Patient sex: M
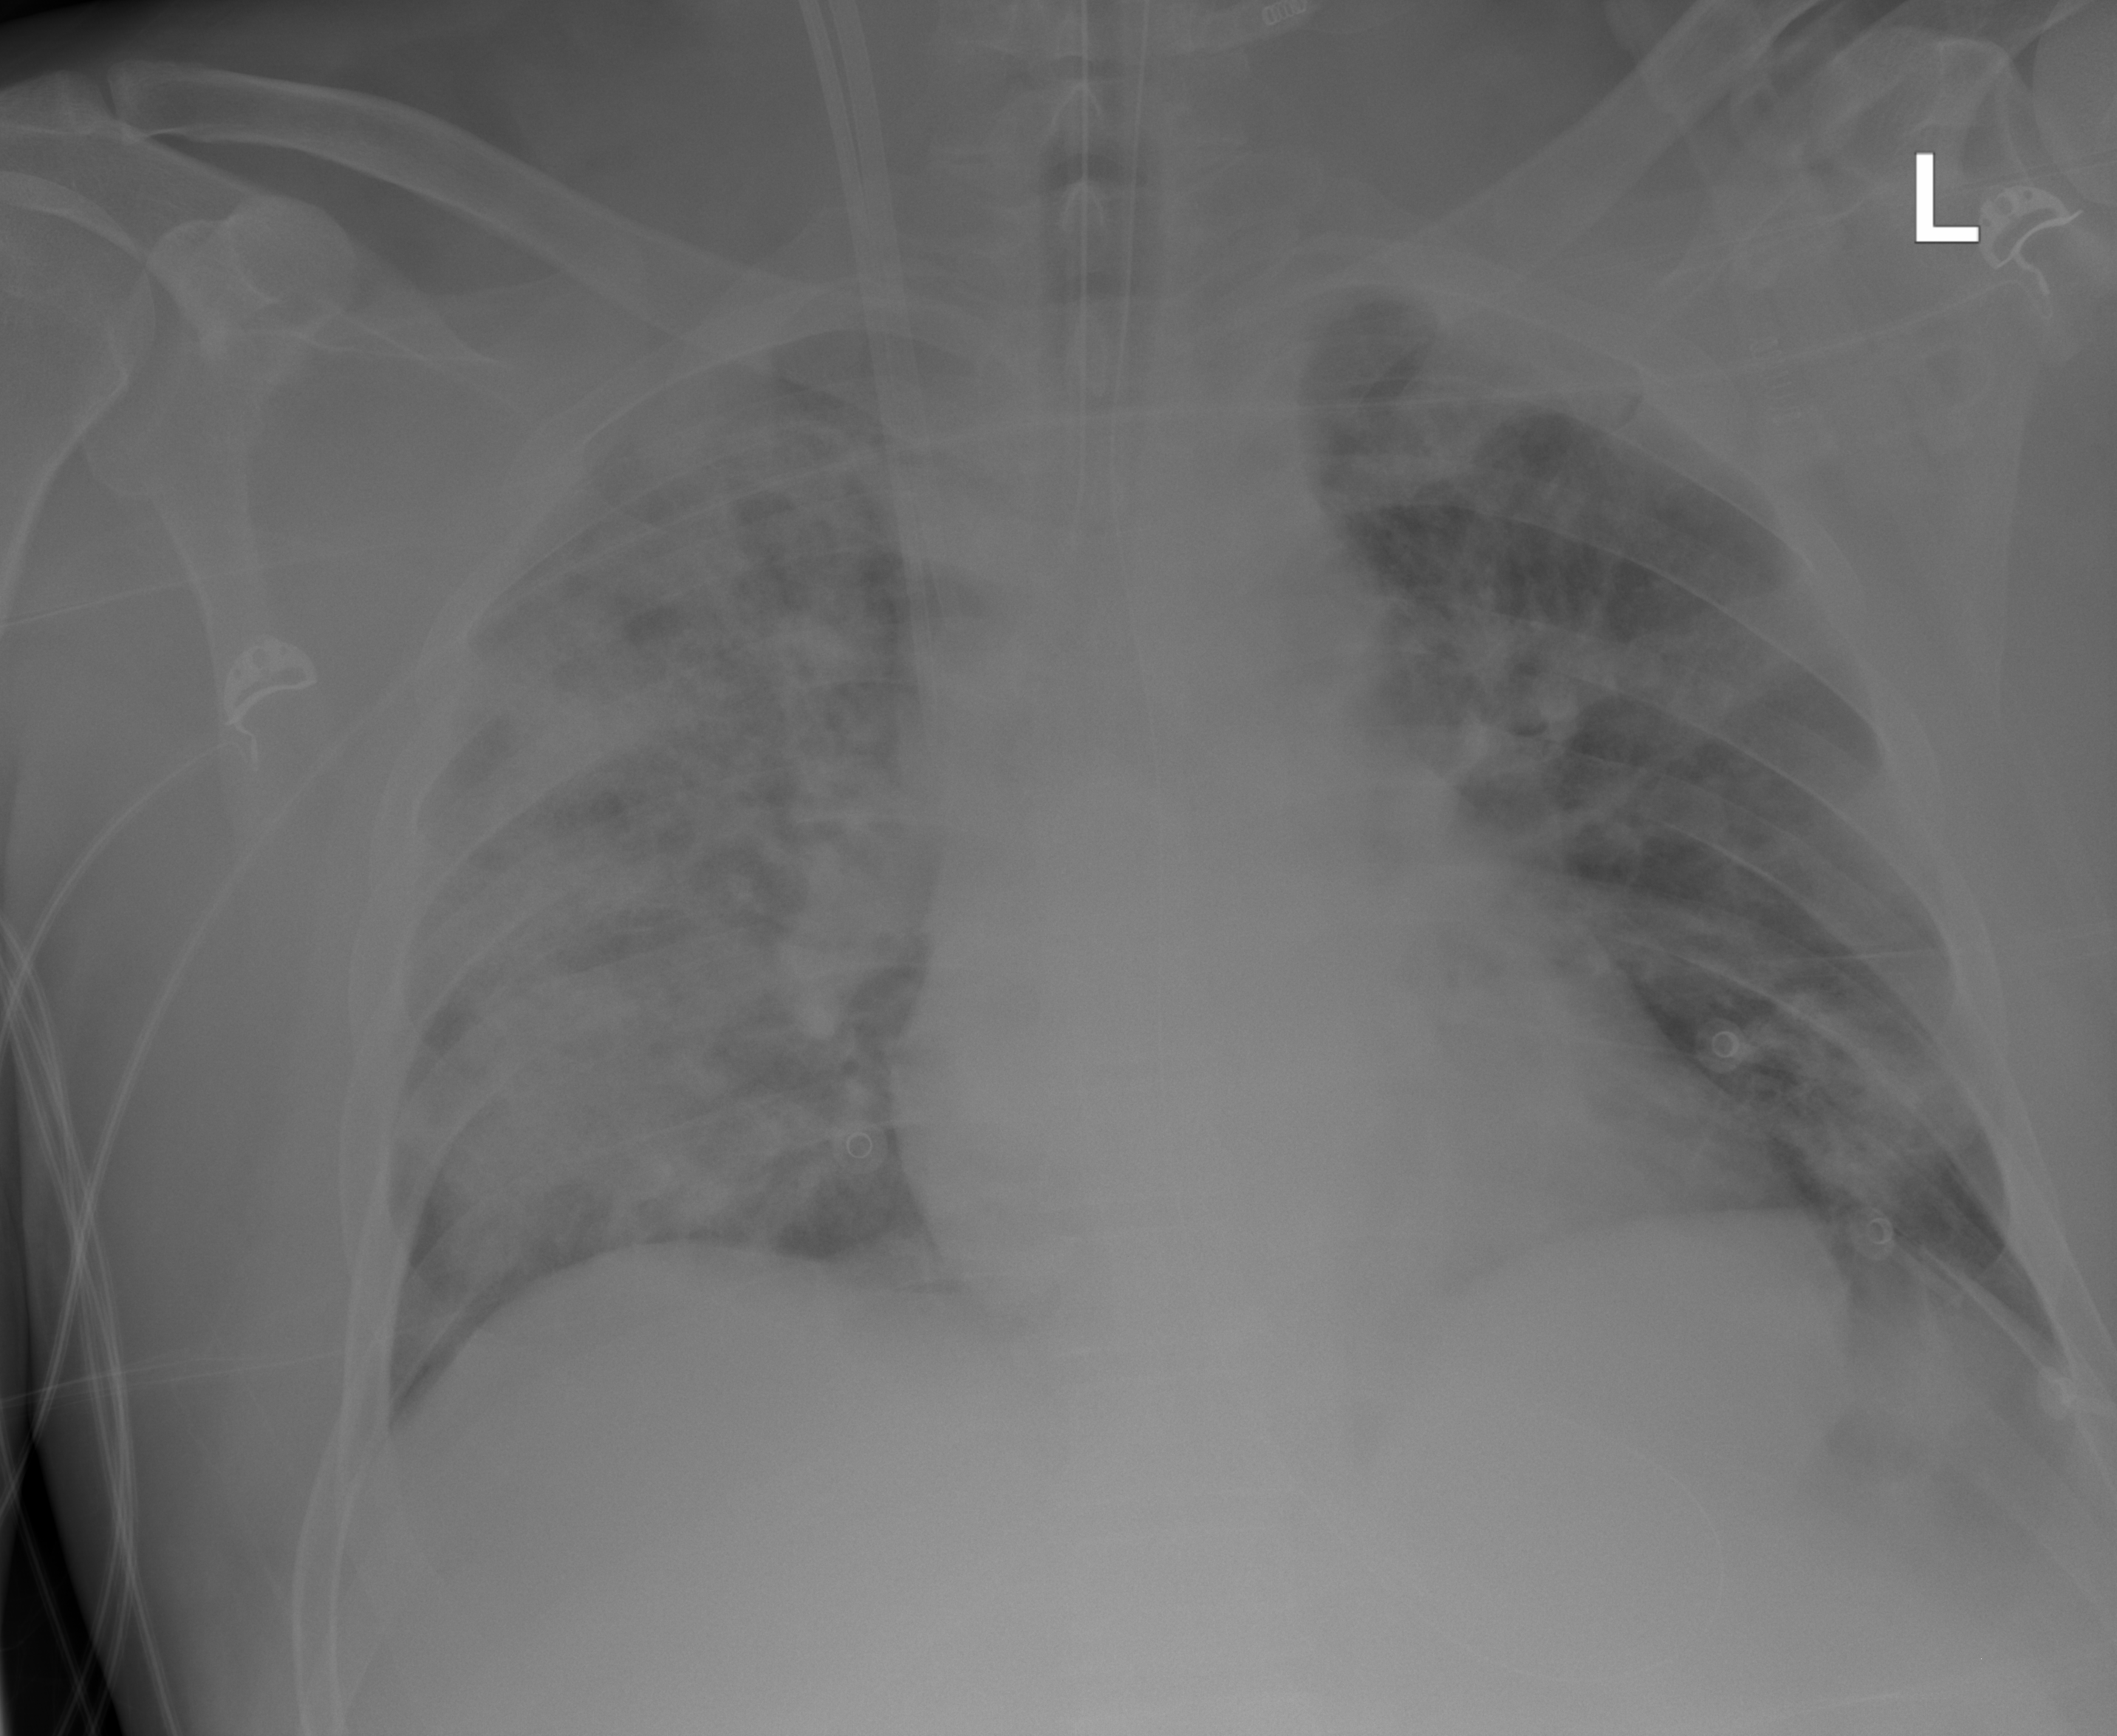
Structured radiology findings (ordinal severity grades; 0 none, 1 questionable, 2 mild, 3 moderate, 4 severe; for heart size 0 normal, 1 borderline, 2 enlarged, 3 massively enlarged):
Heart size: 0
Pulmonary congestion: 1
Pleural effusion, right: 0
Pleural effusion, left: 0
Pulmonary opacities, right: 3
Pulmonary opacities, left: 2
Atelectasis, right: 2
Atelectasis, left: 2